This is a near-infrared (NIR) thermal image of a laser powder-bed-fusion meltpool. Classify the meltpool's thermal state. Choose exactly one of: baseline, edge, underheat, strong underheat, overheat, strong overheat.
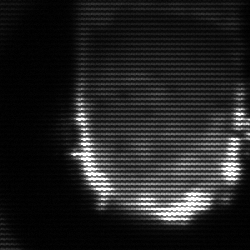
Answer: baseline